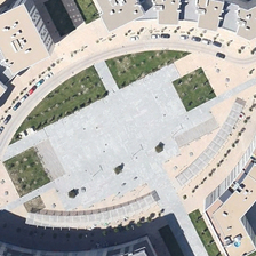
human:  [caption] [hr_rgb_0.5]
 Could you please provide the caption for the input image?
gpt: The building is white.

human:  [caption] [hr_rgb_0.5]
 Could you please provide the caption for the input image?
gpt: This is an apartment with many trees.

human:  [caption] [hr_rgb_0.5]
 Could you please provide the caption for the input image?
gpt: This is an apartment with many trees.

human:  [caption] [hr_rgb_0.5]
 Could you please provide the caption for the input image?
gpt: The building is white.

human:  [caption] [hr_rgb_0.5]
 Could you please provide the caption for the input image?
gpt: The building is white.